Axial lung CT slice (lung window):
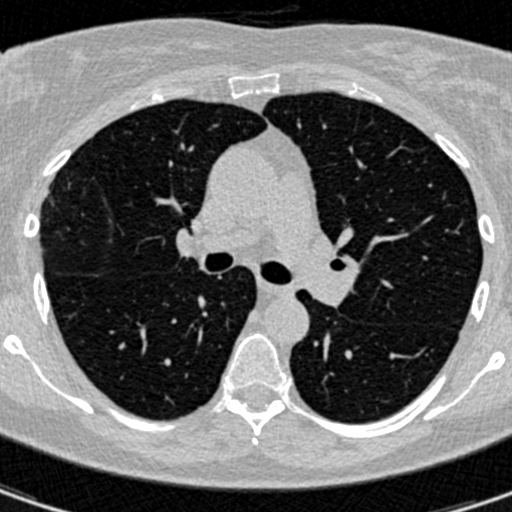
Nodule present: no